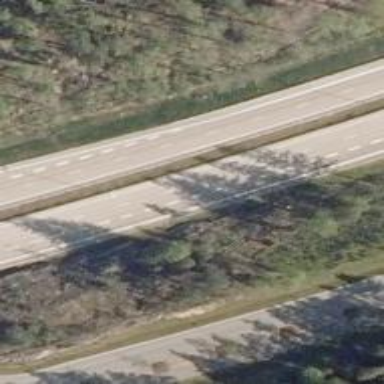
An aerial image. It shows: Mixed forest with semi-evergreen trees.